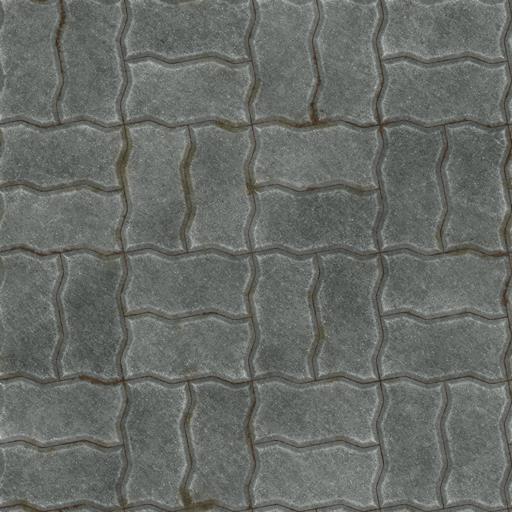
Tags: interlocking paved pavement paving stones